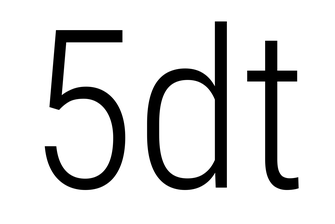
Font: Roboto_Condensed_Light